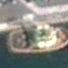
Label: Towing_vessel